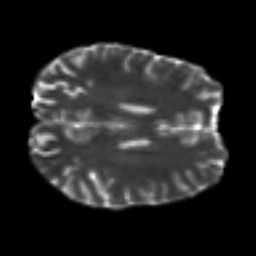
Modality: T2w
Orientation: axial
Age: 21
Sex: male
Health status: healthy
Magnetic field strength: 3 T
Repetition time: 7 s
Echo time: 0.0926 s